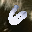
Label: 6